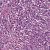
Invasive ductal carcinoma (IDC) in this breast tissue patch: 0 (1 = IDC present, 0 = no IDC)